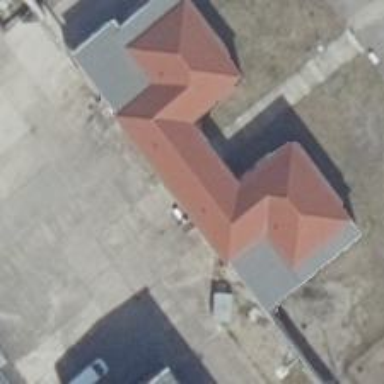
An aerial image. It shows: View of roof with edges.